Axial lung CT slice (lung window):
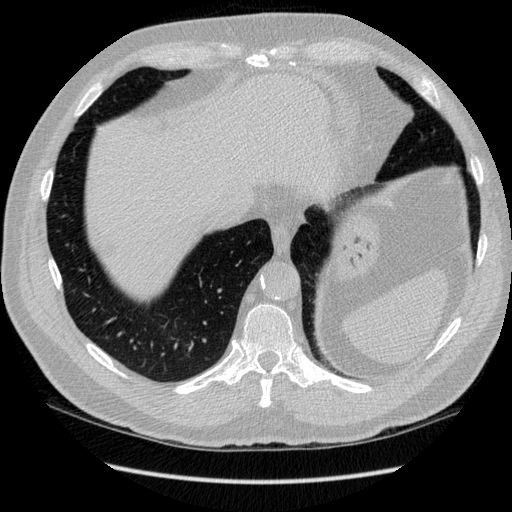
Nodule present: no